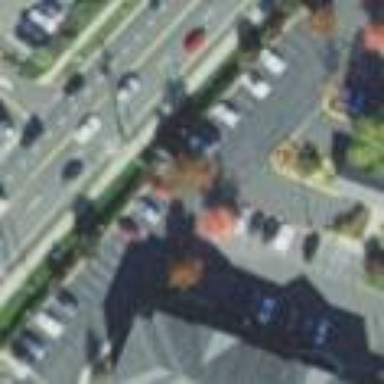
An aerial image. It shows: Parking area with asphalt surface.